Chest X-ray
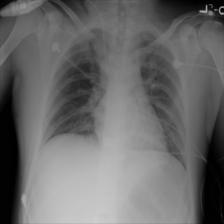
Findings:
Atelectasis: negative
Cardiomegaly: negative
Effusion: negative
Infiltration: negative
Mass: negative
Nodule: negative
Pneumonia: negative
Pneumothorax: negative
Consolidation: negative
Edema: negative
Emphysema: negative
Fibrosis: negative
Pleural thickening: negative
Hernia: negative